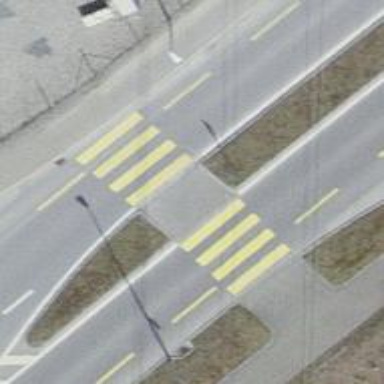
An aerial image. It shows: Secondary road with dedicated lane for cyclists.